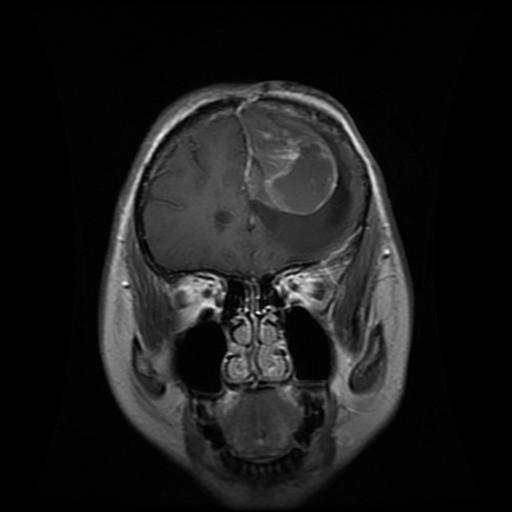
Label: glioma